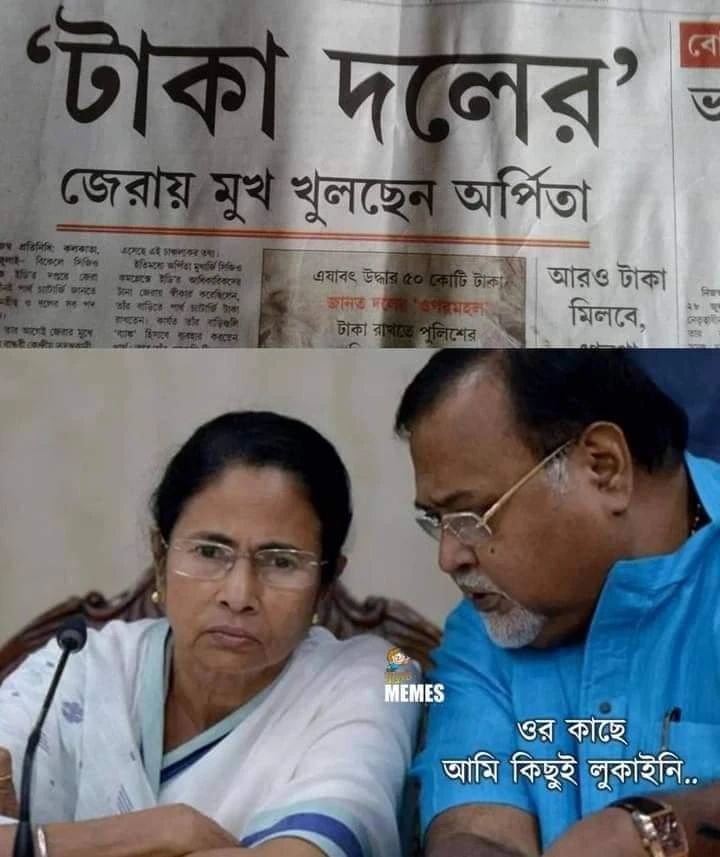
Text: টাকা দলের' জেরায় মুখ খুলছেন অর্পিতা ওর কাছে আমি কিছুই লুকাইনি...
Label: Hate
Hate category: Political
Targeted group: Organization